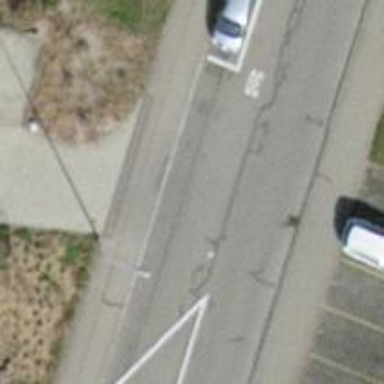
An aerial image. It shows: Service road with surface made of paving stones.